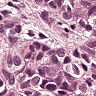
Metastatic tissue present: yes